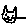
Label: cat